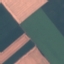
Land use / land cover class: AnnualCrop